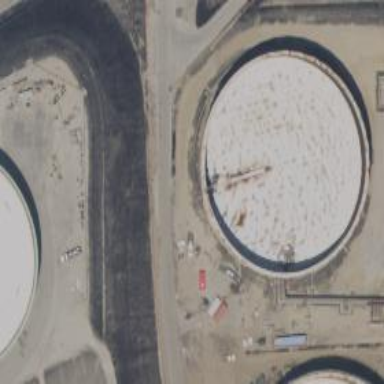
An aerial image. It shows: Storage tank building.